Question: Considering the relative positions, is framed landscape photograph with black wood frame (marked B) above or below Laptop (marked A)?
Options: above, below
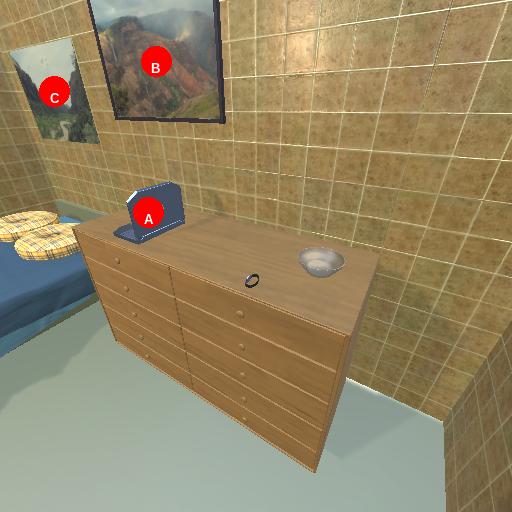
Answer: above